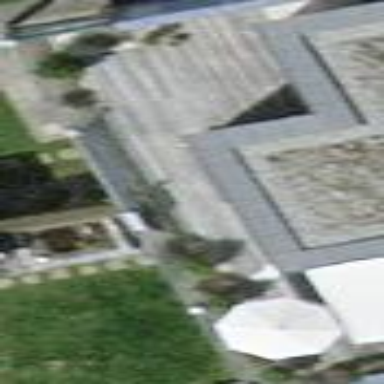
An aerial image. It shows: View of roof of building.